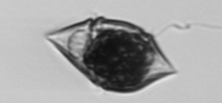
Label: Amphidinium